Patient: sex M, age 46
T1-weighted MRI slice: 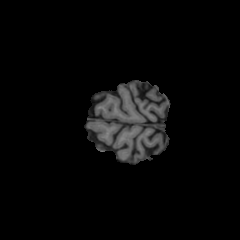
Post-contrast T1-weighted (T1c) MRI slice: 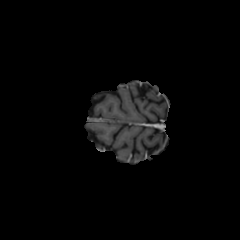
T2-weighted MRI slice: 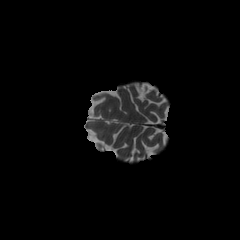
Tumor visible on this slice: no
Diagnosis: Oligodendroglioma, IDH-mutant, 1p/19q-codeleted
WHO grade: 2